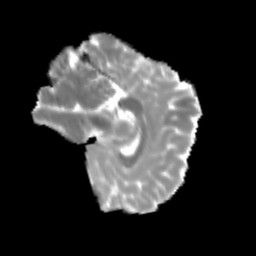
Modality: MD
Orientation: sagittal
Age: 25
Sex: female
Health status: healthy
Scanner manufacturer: siemens
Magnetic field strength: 3 T
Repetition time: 3.6 s
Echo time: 0.092 s